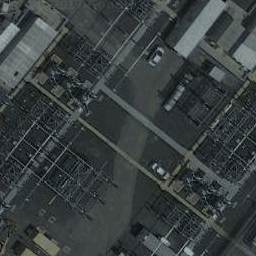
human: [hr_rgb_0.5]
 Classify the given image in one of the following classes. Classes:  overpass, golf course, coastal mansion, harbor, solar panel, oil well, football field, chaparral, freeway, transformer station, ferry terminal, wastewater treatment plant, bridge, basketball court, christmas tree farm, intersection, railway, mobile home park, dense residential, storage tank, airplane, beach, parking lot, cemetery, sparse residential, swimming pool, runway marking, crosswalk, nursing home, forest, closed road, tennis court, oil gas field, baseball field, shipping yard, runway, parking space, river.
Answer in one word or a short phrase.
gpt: transformer station